Question: I wanna using tailwind with sass on vue js, I'm following tailwind docs but still got this error
this is my , postcss is up to date
'''
"dependencies": {
"autoprefixer": "^10.1.0",
"core-js": "^3.6.5",
"postcss": "^8.2.1",
"postcss-flexbugs-fixes": "^5.0.2",
"postcss-import": "^14.0.0",
"postcss-loader": "^4.1.0",
"postcss-preset-env": "^6.7.0",
"precss": "^4.0.0",
"tailwindcss": "^2.0.2",
"vue": "^2.6.11",
"vue-router": "^3.2.0",
"vuex": "^3.4.0"
},
'''
this is my
'''
module.exports = {
plugins: [
require('tailwindcss'),
require('autoprefixer'),
]
}
'''
any solution? how can i use tailwind with sass preprocessor on vue js? Thanks all.
> Error: PostCSS plugin tailwindcss requires PostCSS 8

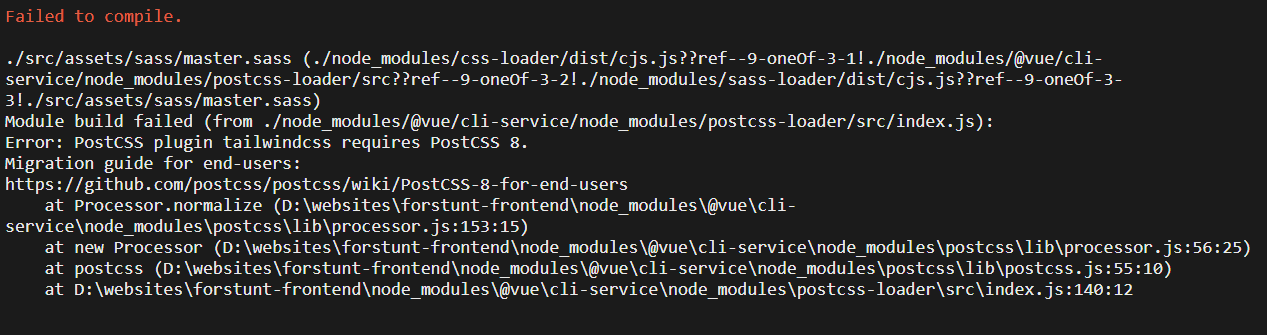
Answer: Try to uninstall that dependencies which are related to postcss and tailwind :
'''
npm uninstall tailwindcss postcss autoprefixer
'''
then install them using the following command :
'''
npm i -D tailwindcss@npm:@tailwindcss/postcss7-compat postcss@^7 autoprefixer@^9
'''
according to <URL>
> As of v2.0, Tailwind CSS depends on PostCSS 8. Because PostCSS 8 is only a few months old, many other tools in the ecosystem haven't updated yet